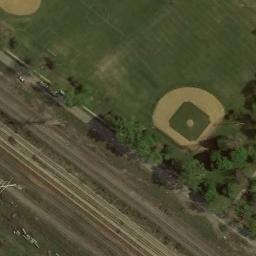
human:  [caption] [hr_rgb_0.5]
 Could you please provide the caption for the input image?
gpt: There is a baseball diamond in the grass along the roads .

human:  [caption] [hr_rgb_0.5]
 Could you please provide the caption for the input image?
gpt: There is a baseball diamond next to many trees by the road .

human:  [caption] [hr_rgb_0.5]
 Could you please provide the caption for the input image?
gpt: Two baseball diamonds surrounded by some trees and some roads beside .

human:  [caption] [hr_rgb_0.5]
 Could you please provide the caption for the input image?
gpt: There are 11 baseball courts in the picture, Four of which are double the others .

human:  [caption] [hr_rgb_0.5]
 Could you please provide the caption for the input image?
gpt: The baseball diamond is surrounded by grass .